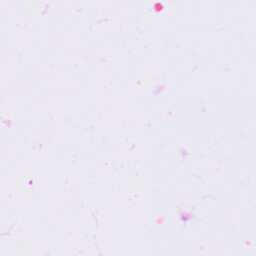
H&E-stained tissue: Lung